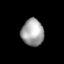
Tissue: lung
Cell type: Myeloid cells
Senescence score: 0.2295
Nuclear area (px): 586
Mean DAPI intensity: 163.191